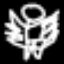
Label: angel